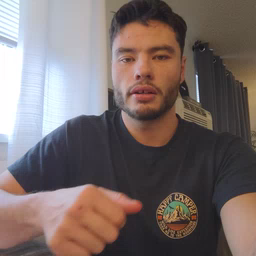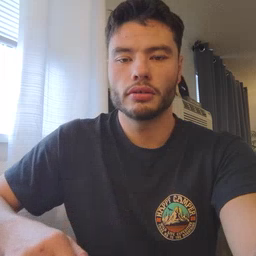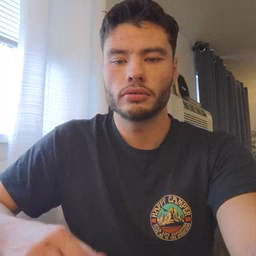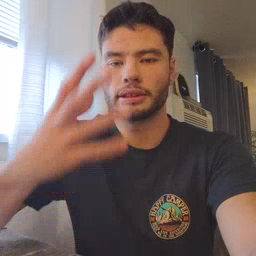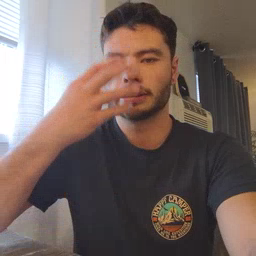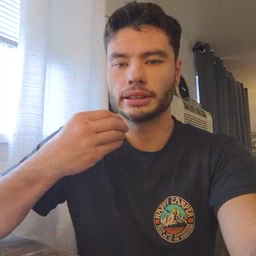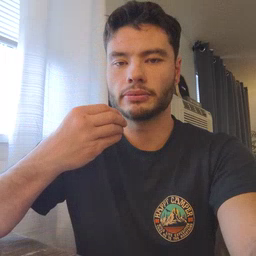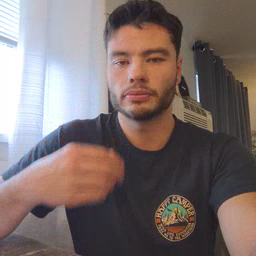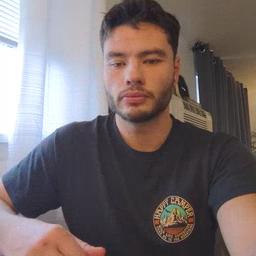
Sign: sleep